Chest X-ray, AP view. Patient: 36 years old, sex F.
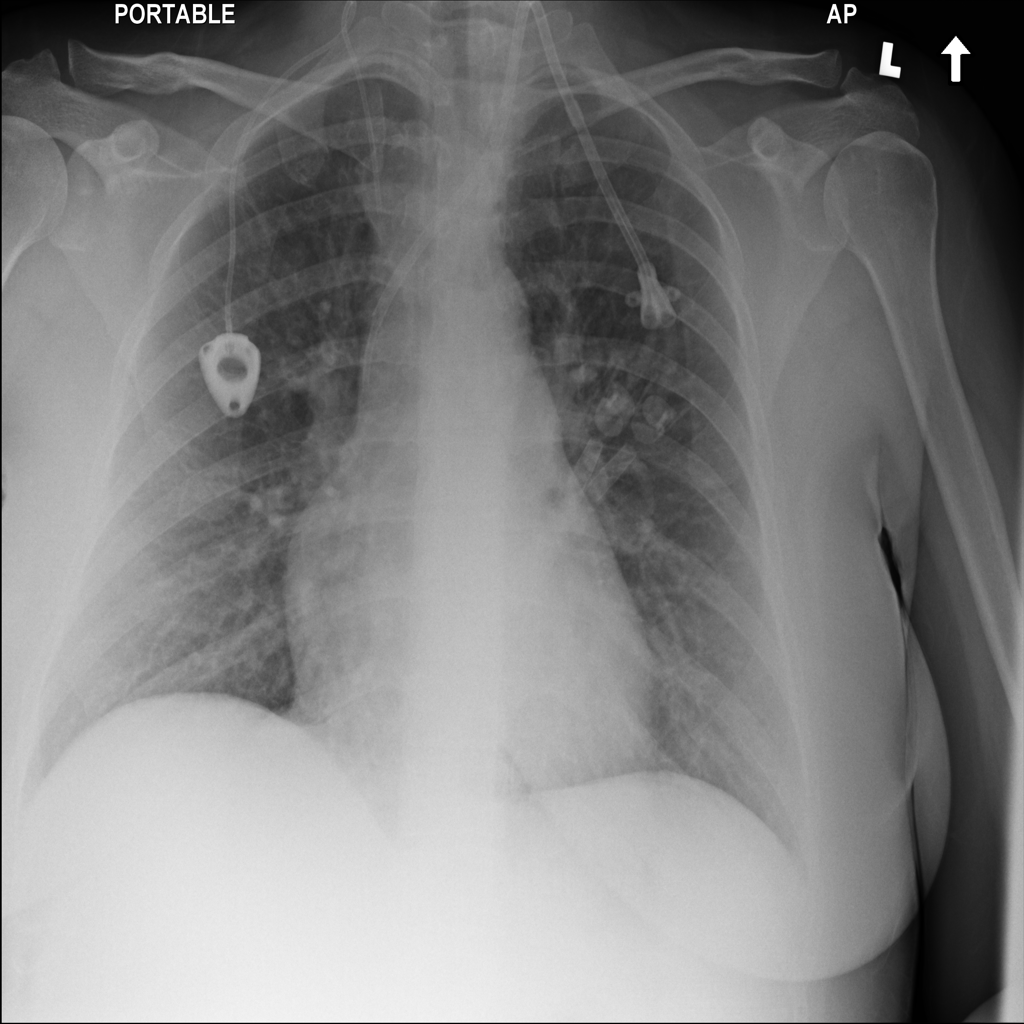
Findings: No Finding